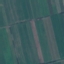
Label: AnnualCrop